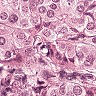
Metastatic tissue present: yes